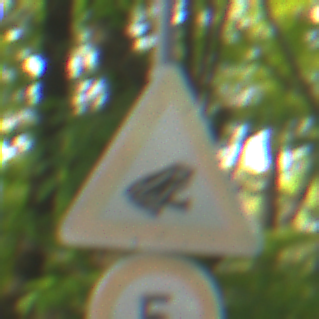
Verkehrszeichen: AmphibienwanderungLinks
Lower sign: Geschwindigkeit5
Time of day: MorningAfternoon
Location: Outdoor (RoadRail)
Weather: Clear
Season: NotSpecified
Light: Natural